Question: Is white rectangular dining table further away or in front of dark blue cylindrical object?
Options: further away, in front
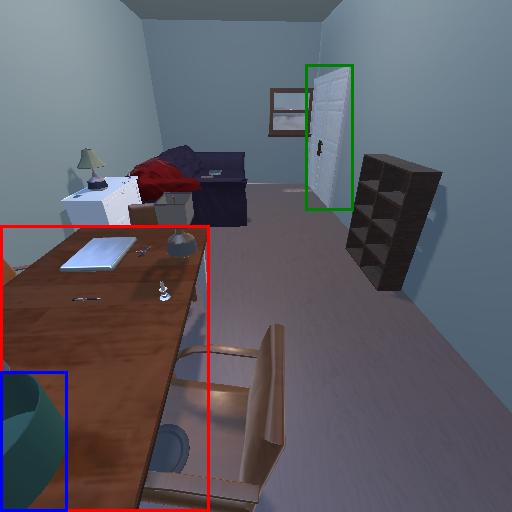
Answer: further away